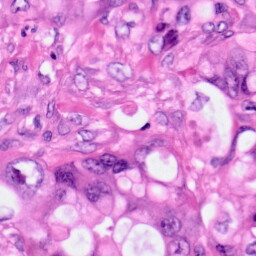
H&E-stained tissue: Pancreatic